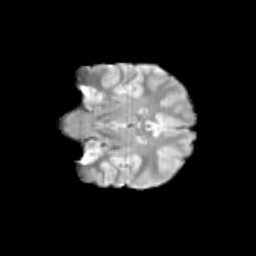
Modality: T2w
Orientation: coronal
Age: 11
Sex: male
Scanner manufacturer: siemens
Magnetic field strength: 3 T
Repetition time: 3.8 s
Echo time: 0.07 s